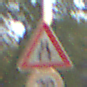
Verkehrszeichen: VerengteFahrbahn
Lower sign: Geschwindigkeit20
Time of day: SunriseSunset
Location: Outdoor (Urban)
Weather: PartlyCloudy
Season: Autumn
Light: Natural